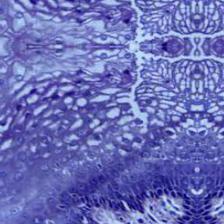
Diagnosis: Normal